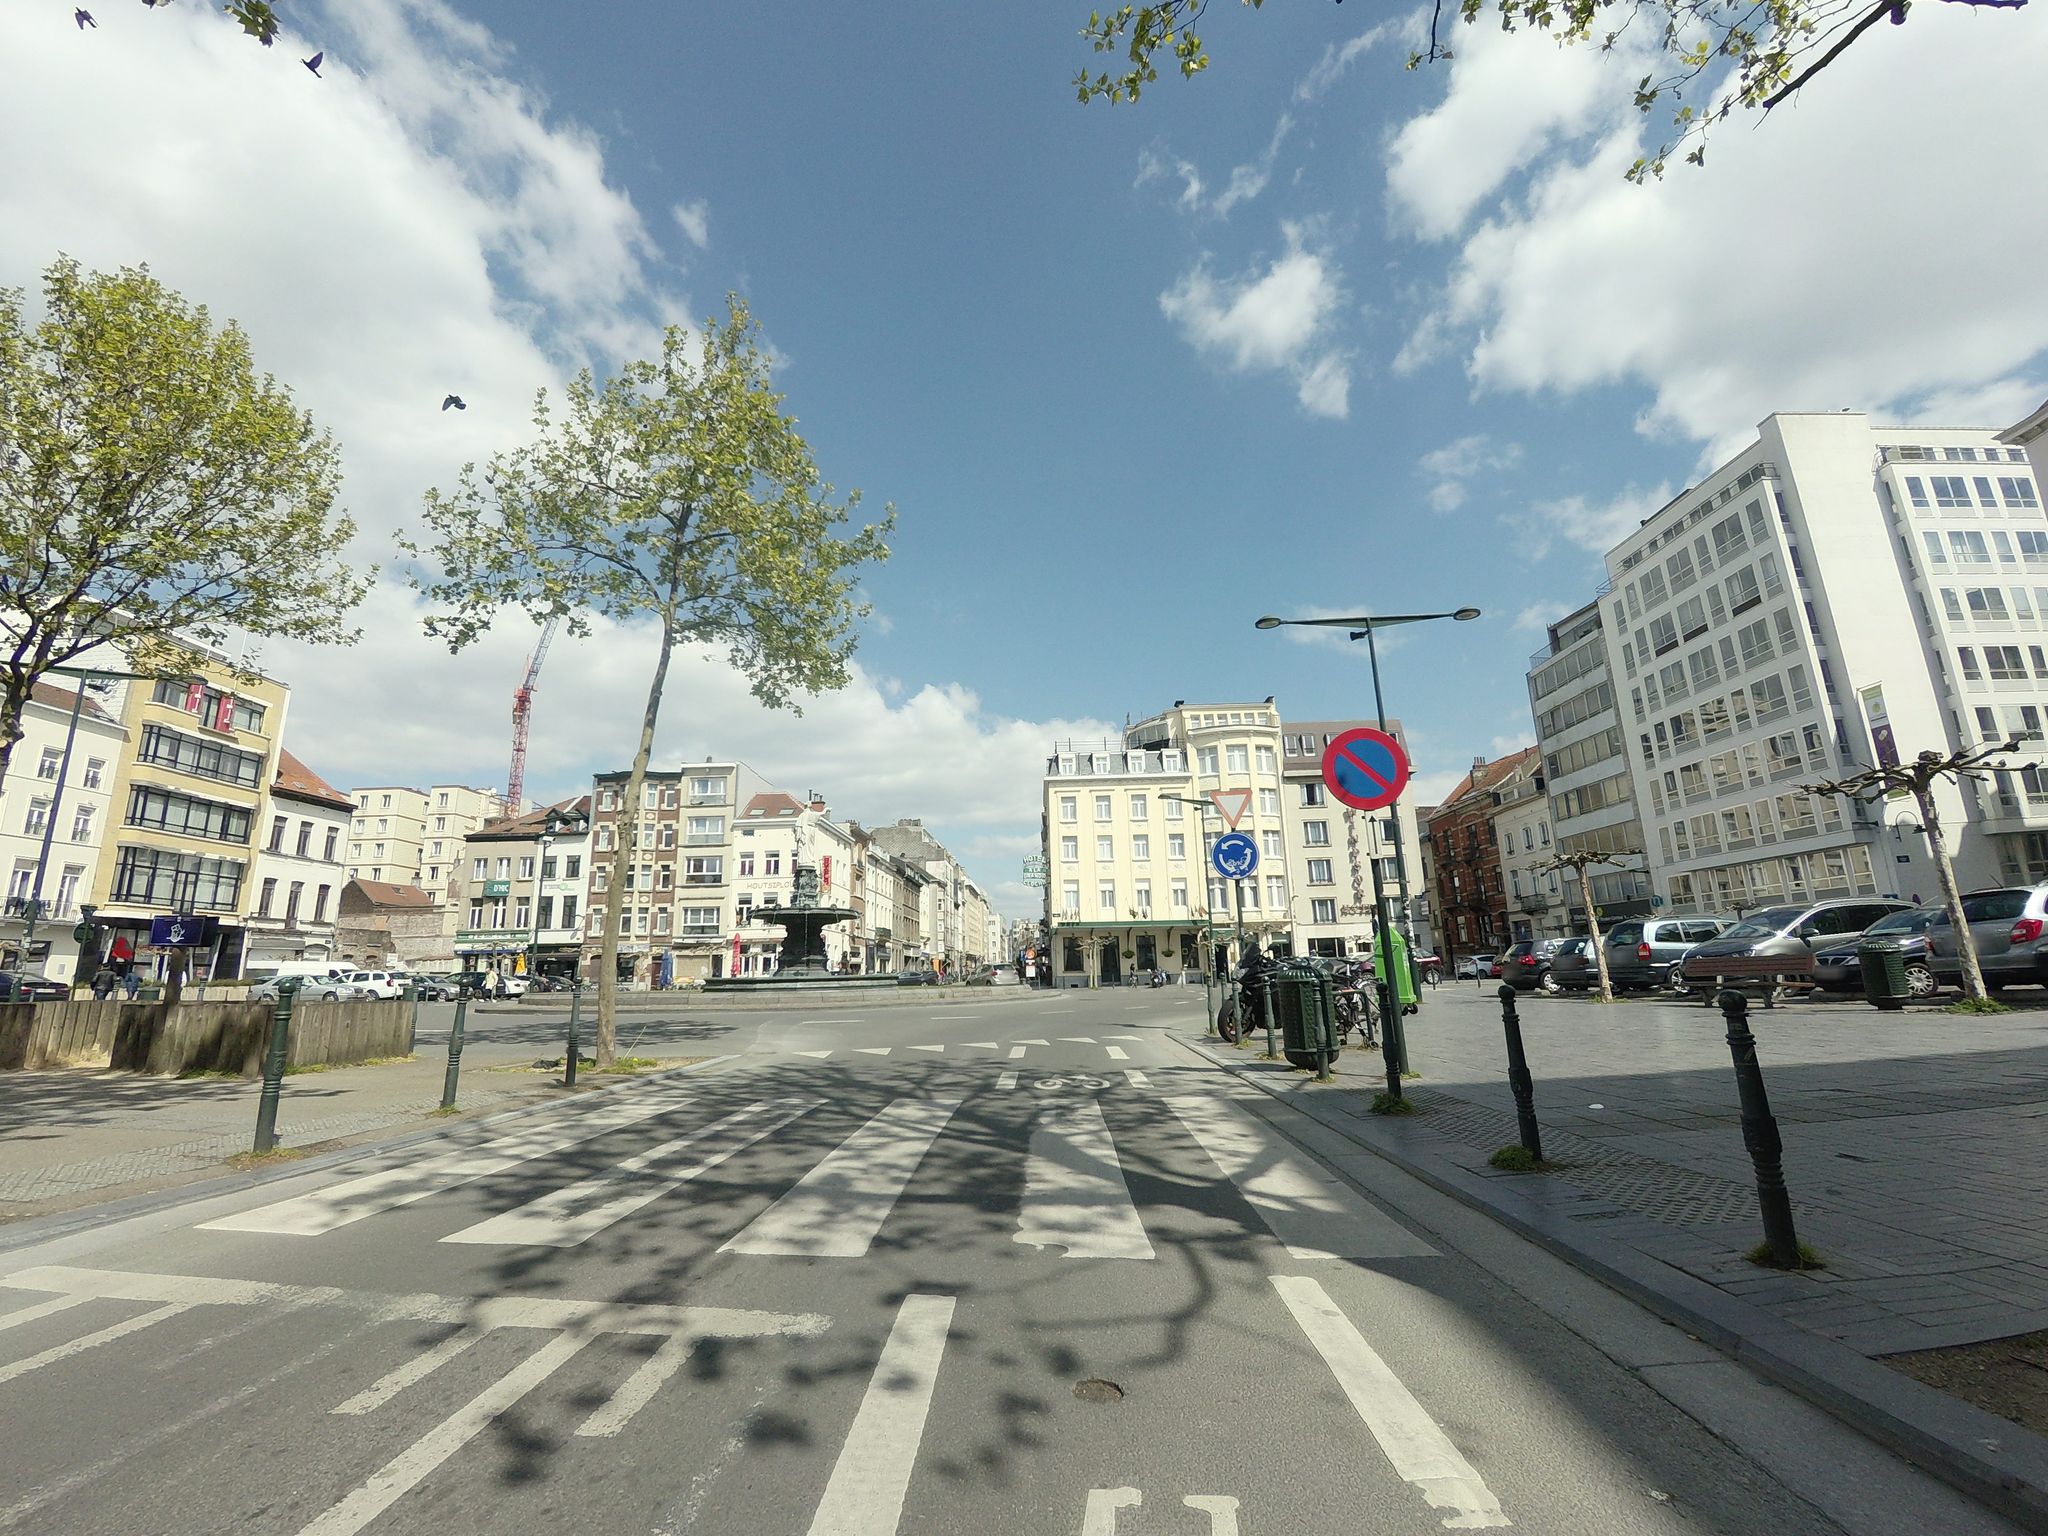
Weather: clear
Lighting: day
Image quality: good
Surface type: cycling surface
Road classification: residential
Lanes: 2
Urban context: urban centre
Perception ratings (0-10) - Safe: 6.99, Lively: 8.99, Beautiful: 7.76, Boring: 8.36, Depressing: 4.37, Wealthy: 8.9